Interaction volume radius: 5 \u00c5
Interaction volume height: 15 \u00c5
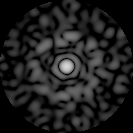
Disorder parameter: 0.8474